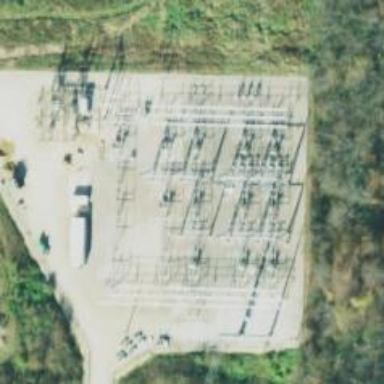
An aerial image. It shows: Switch for power supply.